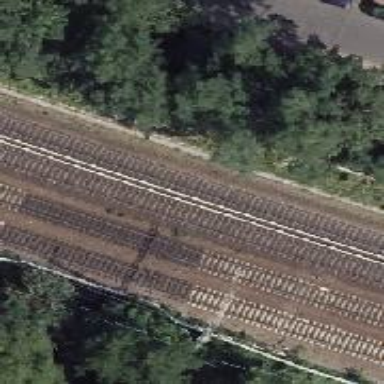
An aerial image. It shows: Railway signal.